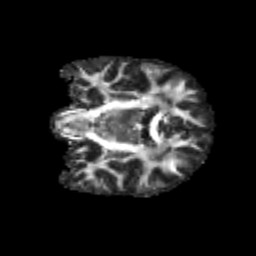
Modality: FA
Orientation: coronal
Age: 12
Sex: female
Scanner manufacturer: siemens
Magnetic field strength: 3 T
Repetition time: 3.8 s
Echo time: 0.07 s